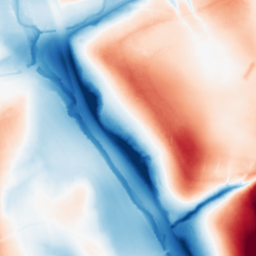
Category: classical
Decomposition family: gaussian_anisotropic
Decomposition parameters: sigma_x: 50
sigma_y: 5
Upsampling method: linear_exact
Upsampling parameters: scale: 8
Upsampling scale: 8